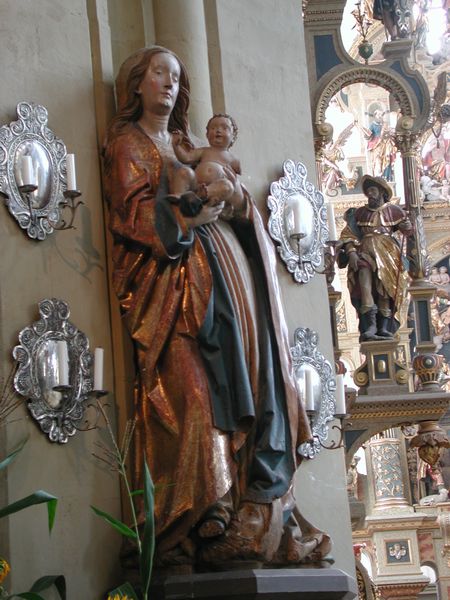
Titel: Muttergottes
Künstler: Gregor Erhart
Standort: Augsburg, St. Ulrich und Afra (EU - D - B)
Schlagwörter: blau, blätter, mann, nackt, frau, licht, säulen, weiss, gras, rot, wand, barock, silber, sockel, spiegel, kirche, figur, gold, kind, skulptur, statue, pilaster, kerzen, plastik, foto, lilie, kerzenhalter, christus, jesus, maria, madonna